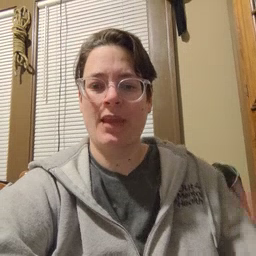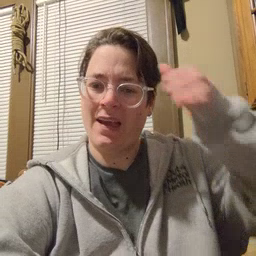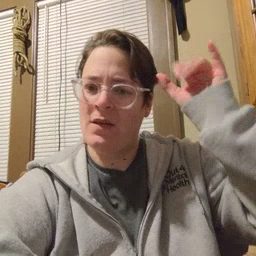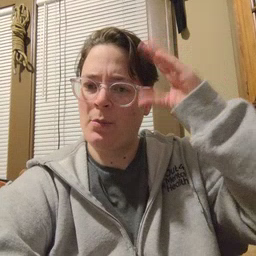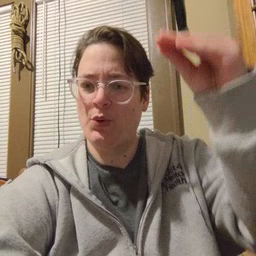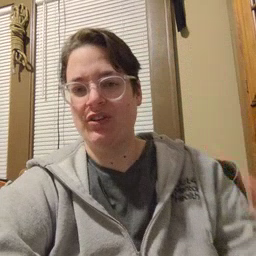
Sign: cowboy